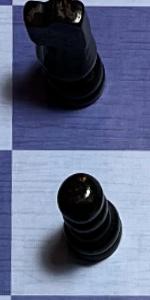
Label: Pawn_Black